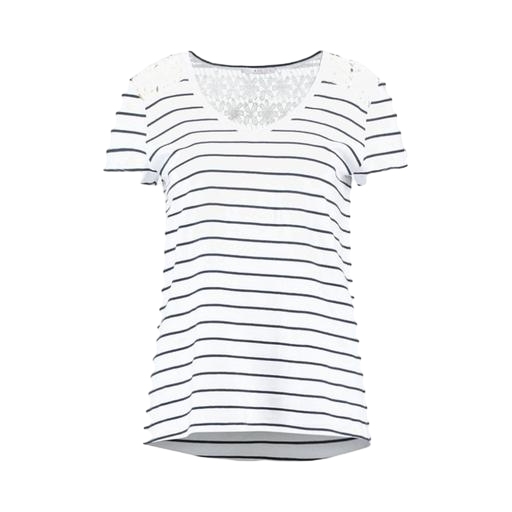
white lace-trim striped tee, short-sleeve top only macy, white petite t-shirt only macy, white background